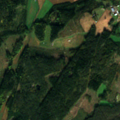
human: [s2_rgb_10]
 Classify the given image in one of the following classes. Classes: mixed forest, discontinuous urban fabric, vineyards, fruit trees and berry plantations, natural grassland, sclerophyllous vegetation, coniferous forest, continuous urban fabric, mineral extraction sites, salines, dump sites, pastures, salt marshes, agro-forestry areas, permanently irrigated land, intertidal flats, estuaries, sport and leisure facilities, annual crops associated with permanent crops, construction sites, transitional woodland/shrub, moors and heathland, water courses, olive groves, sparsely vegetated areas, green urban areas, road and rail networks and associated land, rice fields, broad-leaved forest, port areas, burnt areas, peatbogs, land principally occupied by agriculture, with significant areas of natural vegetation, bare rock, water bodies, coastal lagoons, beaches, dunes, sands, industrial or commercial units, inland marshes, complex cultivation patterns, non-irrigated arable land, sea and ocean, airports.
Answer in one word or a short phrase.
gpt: land principally occupied by agriculture, with significant areas of natural vegetation, coniferous forest, mixed forest